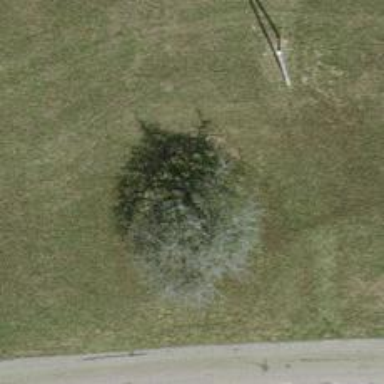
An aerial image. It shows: Urban area featuring tree as natural element.